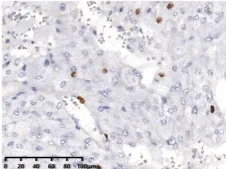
Histopathological examination shows the pulmonary nodules were metastatic pheochromocytoma. (E) Ki-67 immunostaining shows approximately 5% of cells are positive. Original magnification x 200.
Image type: pathology (immunostaining)